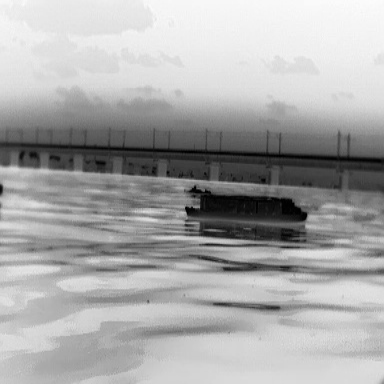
There is a fishing_boat in the infrared image.